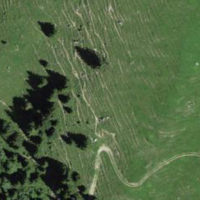
EUNIS habitat code: 31
Species observed at this site:
Rumex alpinus